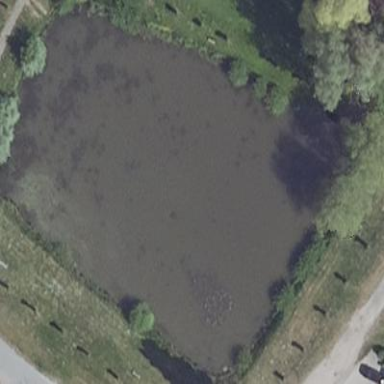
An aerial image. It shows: Serene pond surrounded by nature.